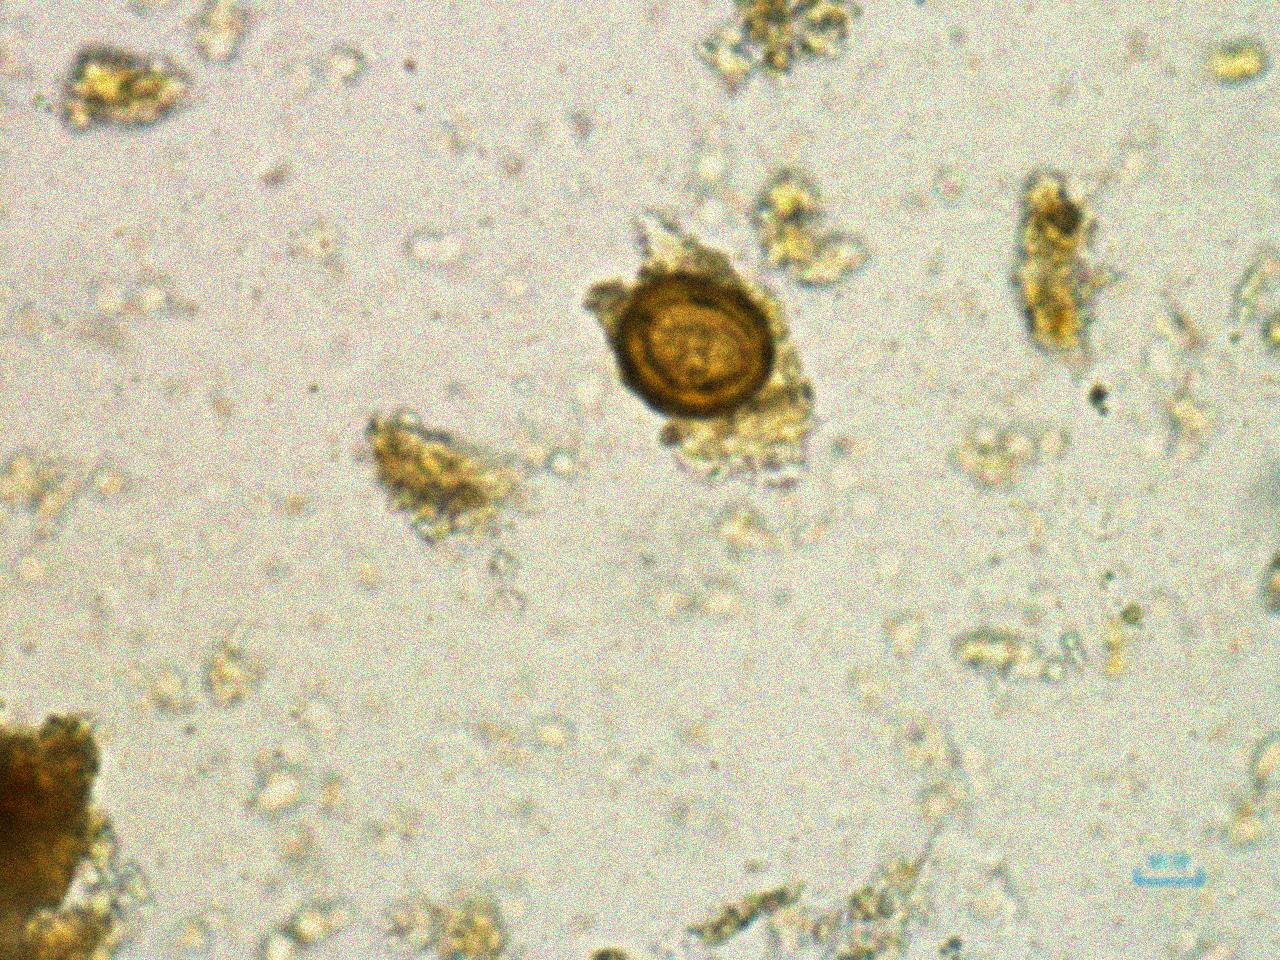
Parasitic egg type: Taenia spp. egg